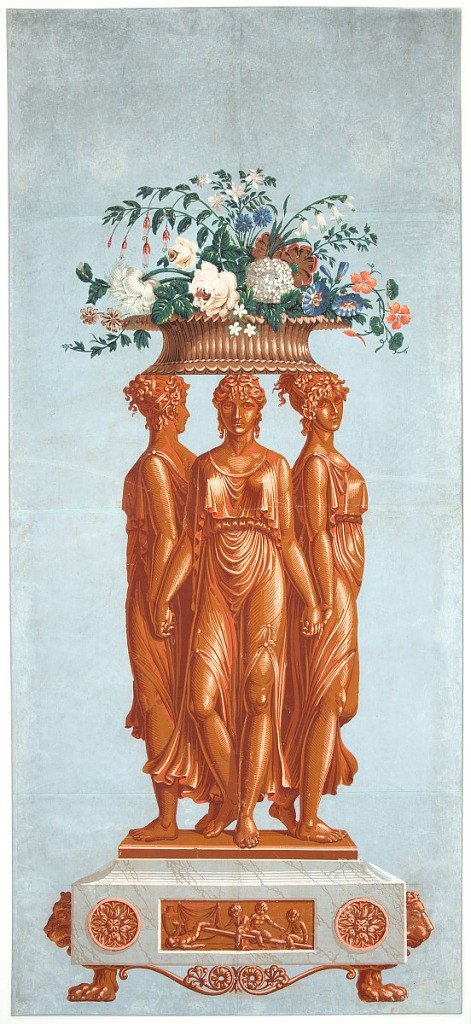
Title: Three Graces
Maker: Zuber & Cie, Rixheim, Alsace, France, founded 1797
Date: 1803
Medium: block-printed on handmade paper
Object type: Decorative panel
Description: Three female figures, lightly clothed, hands joined, stand in contraposto pose on large imitation marble plinth. The plinth contains numerous gilt-bronze mounts including two round acanthus bosses, inset plaque with four youths playing on a see-saw, and two lion heads and hairy paw feet. The figures support a large basket with bouquet of flowers.